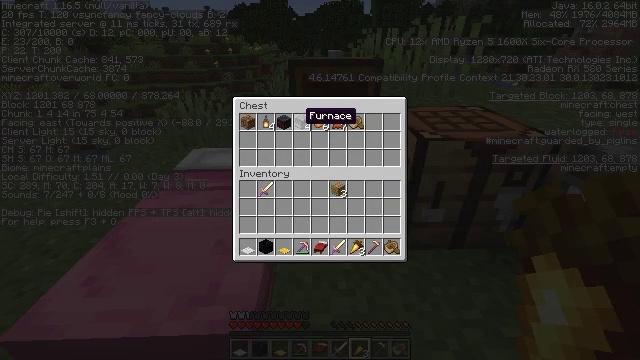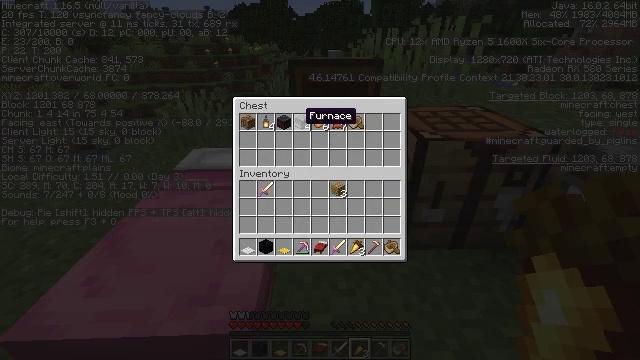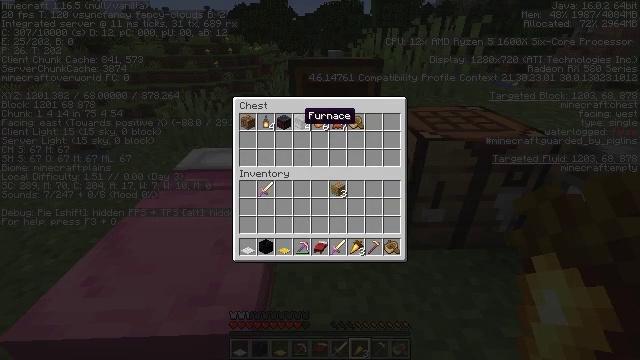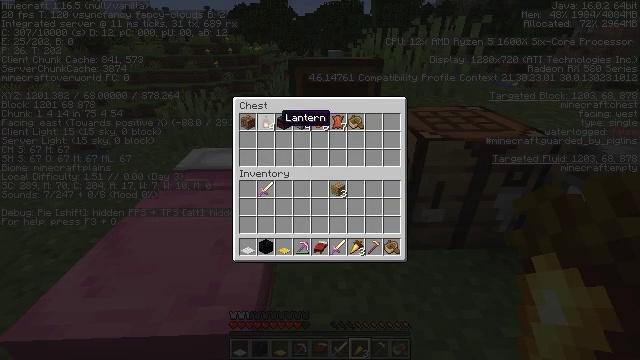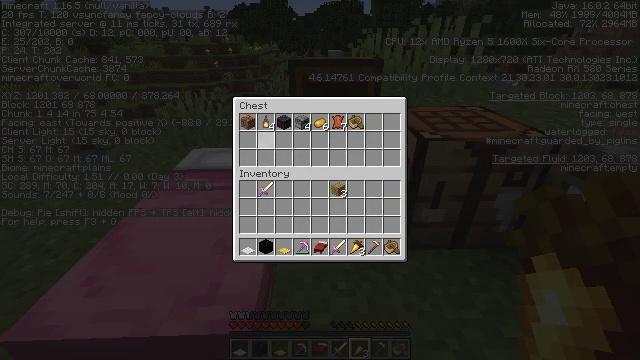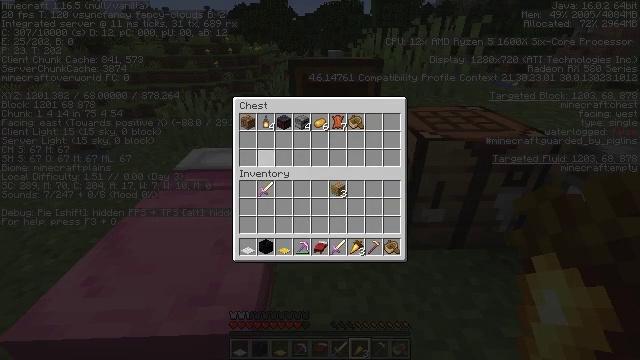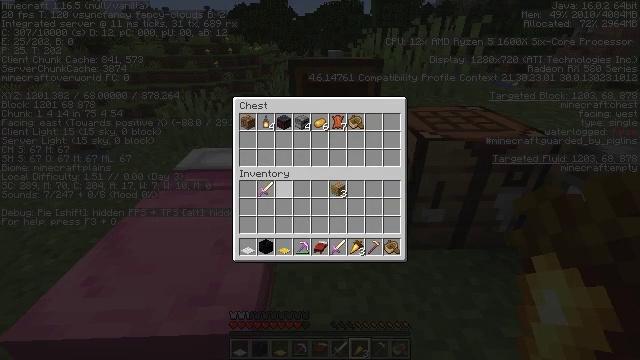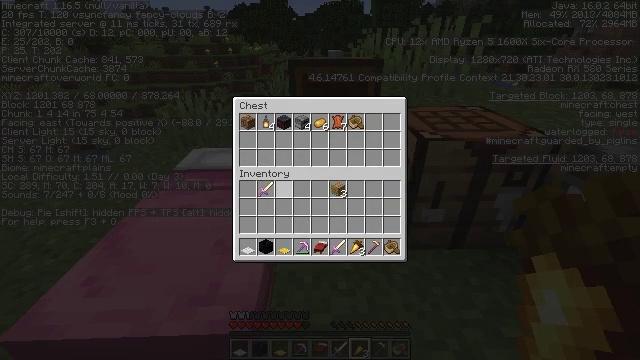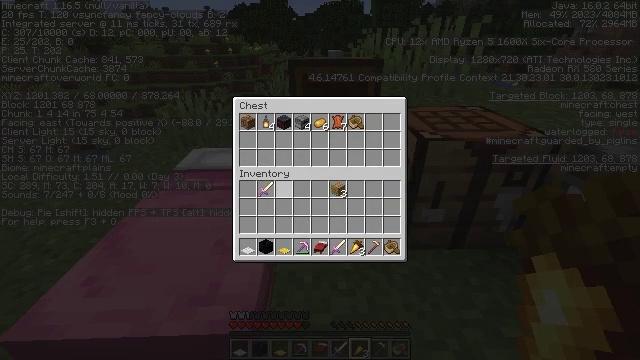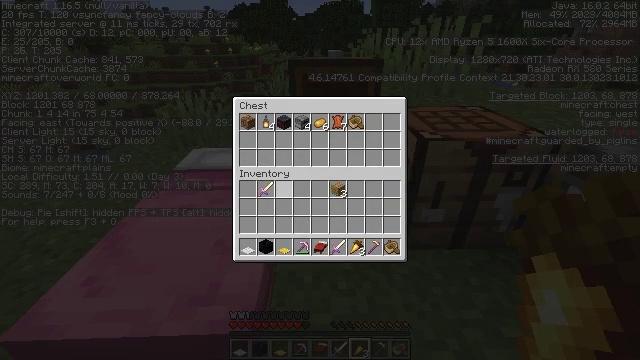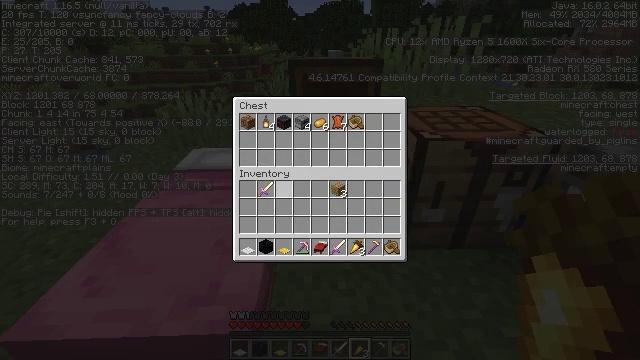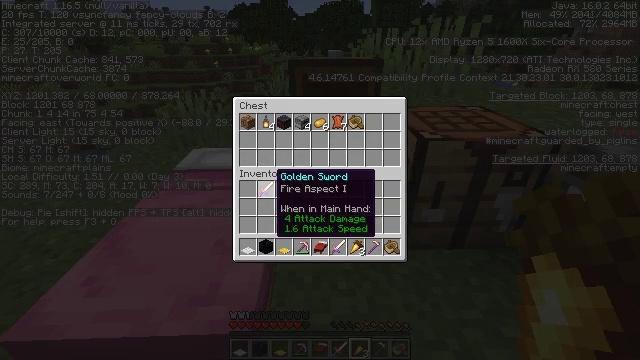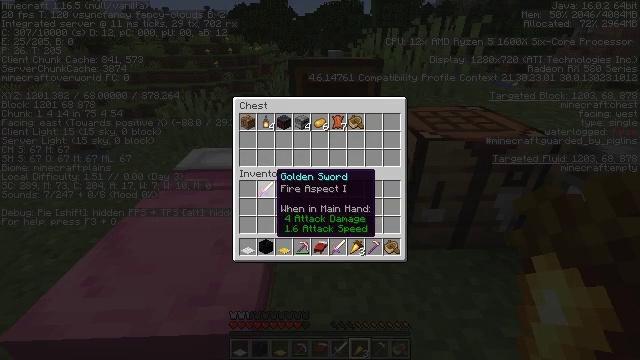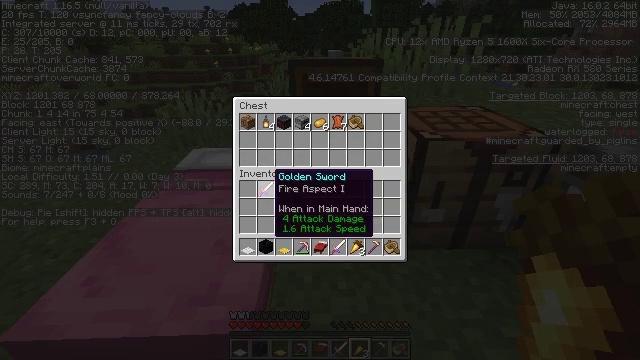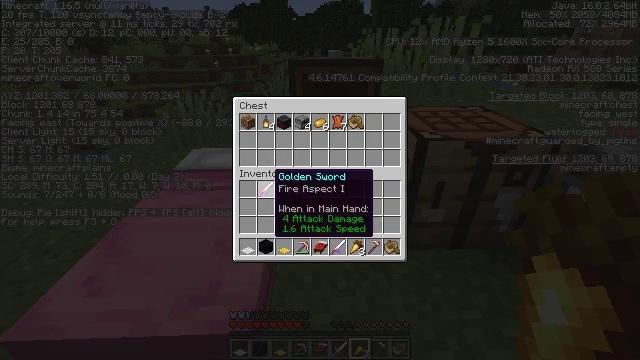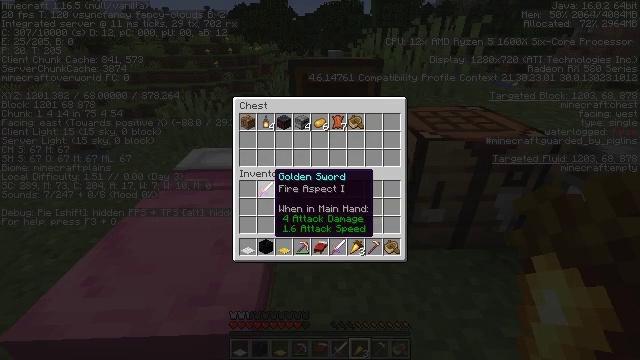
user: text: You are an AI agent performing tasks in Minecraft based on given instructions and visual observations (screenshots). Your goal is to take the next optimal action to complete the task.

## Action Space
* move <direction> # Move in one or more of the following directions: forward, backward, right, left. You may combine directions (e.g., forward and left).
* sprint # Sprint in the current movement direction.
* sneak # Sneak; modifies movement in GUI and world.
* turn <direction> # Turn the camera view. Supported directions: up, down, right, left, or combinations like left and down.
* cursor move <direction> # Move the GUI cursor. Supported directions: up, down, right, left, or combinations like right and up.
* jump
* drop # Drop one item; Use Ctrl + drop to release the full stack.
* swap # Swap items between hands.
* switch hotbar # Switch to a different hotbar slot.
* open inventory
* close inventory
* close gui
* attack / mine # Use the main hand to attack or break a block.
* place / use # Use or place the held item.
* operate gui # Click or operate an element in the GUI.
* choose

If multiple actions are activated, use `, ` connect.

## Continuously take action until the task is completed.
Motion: motion action
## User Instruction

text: Mine the grass in the plains.
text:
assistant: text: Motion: no_op
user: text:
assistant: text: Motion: no_op
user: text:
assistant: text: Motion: cursor move left
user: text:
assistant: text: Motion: cursor move left and down
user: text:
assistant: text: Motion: cursor move down
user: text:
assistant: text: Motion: cursor move right and down
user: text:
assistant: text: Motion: no_op
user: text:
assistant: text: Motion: no_op
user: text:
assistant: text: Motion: no_op
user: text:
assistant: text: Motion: no_op
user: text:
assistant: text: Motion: no_op
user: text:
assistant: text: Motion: no_op
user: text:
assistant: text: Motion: no_op
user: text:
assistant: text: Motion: no_op
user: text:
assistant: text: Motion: no_op
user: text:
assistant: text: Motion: no_op
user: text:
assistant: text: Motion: no_op
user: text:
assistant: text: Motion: no_op
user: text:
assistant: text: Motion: no_op
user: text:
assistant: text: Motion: no_op
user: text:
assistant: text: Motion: no_op
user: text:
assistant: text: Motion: cursor move right and down
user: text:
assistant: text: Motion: cursor move right and down
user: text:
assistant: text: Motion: cursor move right and down
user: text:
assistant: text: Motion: cursor move down
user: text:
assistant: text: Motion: no_op
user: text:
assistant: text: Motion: no_op
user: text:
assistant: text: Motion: no_op
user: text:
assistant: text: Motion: no_op
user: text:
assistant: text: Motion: no_op